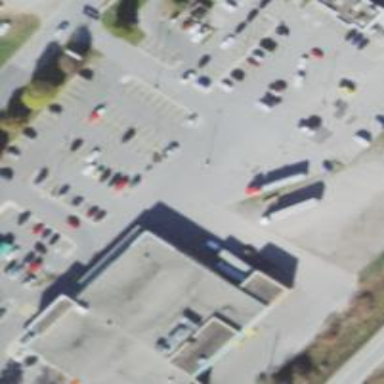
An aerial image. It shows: Retail area.